Question: My table has the following structure

When i click the particular checkbox.Its should be able to fetch the value of all the contents in the selected checkbox ..It can be n number of products the user selects.How to achieve this .... Thanks for ur time
Source code
'''
<?$this->load->view('admin/header');?>
<script type="text/javascript">
function go() {
var frm = document.frm;
var status = inwardProductList['status'];
var statusList = [];
for ( i = 0; i < status.length; i++ ) {
if ( status[i].checked ) {
statusList.push('status=' + status[i].value);
}
}
document.getElementById('test').innerHTML = 'ajaxUrl?' + statusList.join('&');
}
</script>
<script src="<?=base_url();?>js/calendar.js" type="text/javascript"></script>
<form name="inwardProductList" action="" method="post" >
<table width="100%" border="0" cellpadding="0" cellspacing="0" align="center" class="formtable">
<tr>
<td height="23" colspan="8" align="center" valign="middle" bgcolor="#FFFFFF" class="rows"><b>Cart Display</b></td>
</tr>
<tr>
<td height="66" align="left" valign="top"><table width="99%" id="suppliedtable" border="0" align="center" cellpadding="0" cellspacing="0">
<tr>
<td width="4%" height="43" align="center" valign="middle" bgcolor="#e7e6e6" class="rows"><strong>Sl.no</strong></td>
<td width="20%" align="center" valign="middle" bgcolor="#e7e6e6" class="rows"><strong>Product Name</strong></strong></td>
<td width="20%" align="center" valign="middle" bgcolor="#e7e6e6" class="rows"><strong>Barcode</strong></td>
<td width="8%" align="center" valign="middle" bgcolor="#e7e6e6" class="rows"><strong>Selection</strong></strong></td>
<td width="8%" align="center" valign="middle" bgcolor="#e7e6e6" class="rows"><strong>Quantity</strong></strong></td>
</tr>
<?
$i=0;
if($productName->num_rows() >0){
foreach($productName->result() as $row ){
$i++;
?>
<tr>
<td align="left" valign="middle" bgcolor="#FFFFFF" class="rows"><?=$i;?></td>
<td align="left" valign="middle" bgcolor="#FFFFFF" class="rows"><?=$row->product_name?></td>
<td align="left" valign="middle" bgcolor="#FFFFFF" class="rows"><?=$row->barcode?></td>
<td align="left" valign="middle" bgcolor="#FFFFFF" class="rows"><form>
<input type="checkbox" name="status" value="yes" /> Yes<br /></form></td>
<td align="left" valign="middle" bgcolor="#FFFFFF" class="rows"><form>Quantity: <input type="text" name="Qunatity" /></form></td>
</tr>
<? }}else{?>
<tr>
<td height="23" colspan="8" align="center" valign="middle" bgcolor="#FFFFFF" class="rows"><b>Selected product has not been processed yet</b></td>
</tr>
<?}?>
</table></td>
</tr>
</table>
<form><tr><td align="center" > <button onclick="go()">go</button></td> </tr>
<div id="test"></div>
</form></form>
</form>
'''
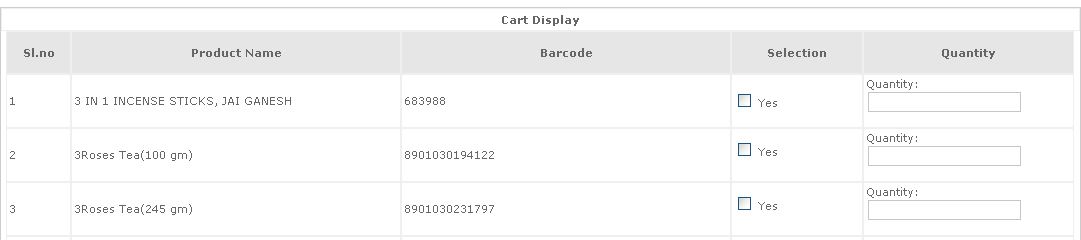
Answer: This could be achieved using jquery, something like this, though its off the top of my head so there may be errors.
Jquery stuff
'''
$('tr.tableRow > input[type=checkbox]').click(function() {
var productName = $(this).find('td.productName').text();
var productBarcode = $(this).find('td.productBarcode').text();
var productQuantity = $(this).find('input[name=productQuantity]').val();
});
'''
HTML stuff
'''
<tr class="table-row">
<td class="productName">My Product</td>
<td class="productBarcode"><PHONE></td>
<td class="productSelected"><input type="checkbox" value="yes"></input></td>
<td class="productQuantity"><input type="text" name="productQuantity"></td>
</tr>
'''